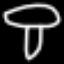
Label: mushroom